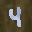
Label: 4